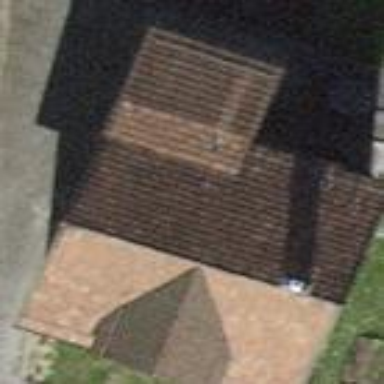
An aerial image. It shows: Gabled roof apartment building with tile roofing.